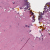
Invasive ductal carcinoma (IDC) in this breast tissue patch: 0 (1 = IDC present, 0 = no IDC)